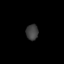
Tissue: lung
Cell type: Epithelial cells
Senescence score: 0.1691
Nuclear area (px): 187
Mean DAPI intensity: 63.529